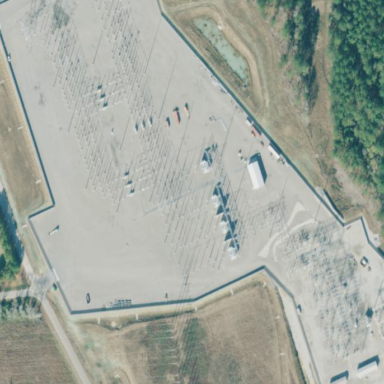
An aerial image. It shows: Power substation with transmission level designation. It is enclosed by fence.